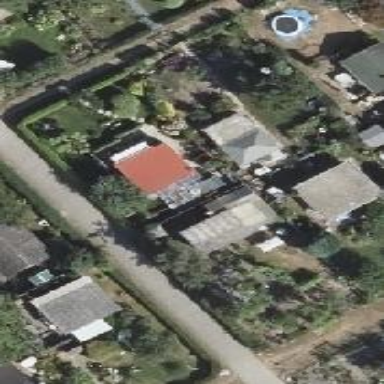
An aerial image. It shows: Plot within allotments.